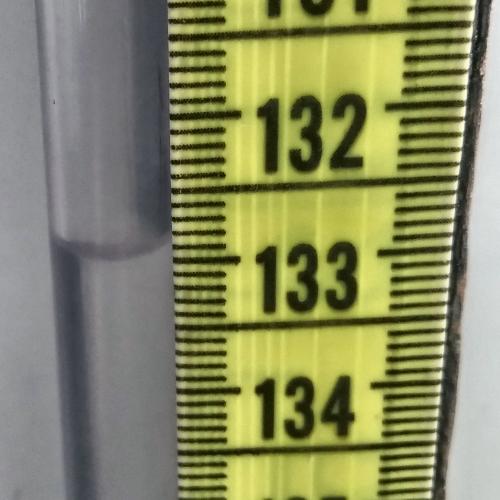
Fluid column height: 132.9 cm